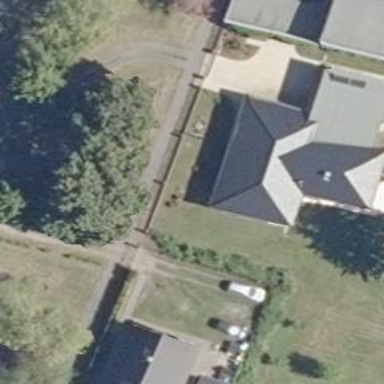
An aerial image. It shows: Simple and straightforward house.